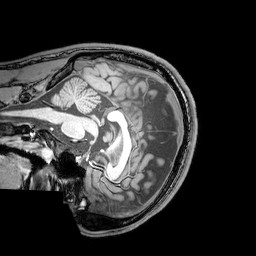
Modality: T1w
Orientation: sagittal
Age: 21
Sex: male
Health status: healthy
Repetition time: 0.081 s
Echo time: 0.037 s